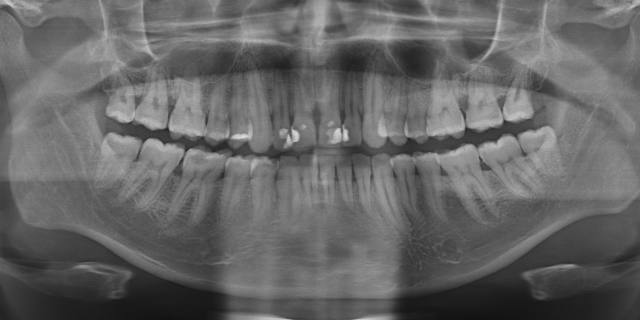
adult